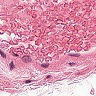
Metastatic tissue present: no